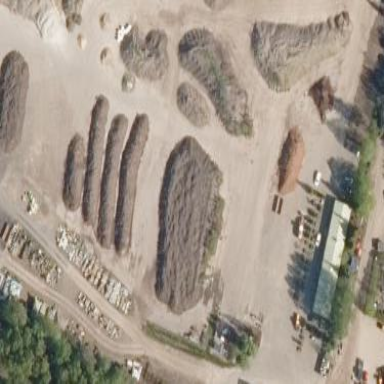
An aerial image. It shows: Plant nursery area.